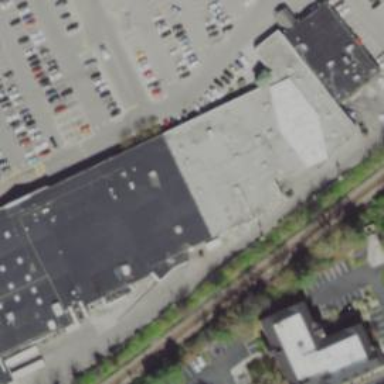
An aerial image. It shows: Retail building.